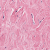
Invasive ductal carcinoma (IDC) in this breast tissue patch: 0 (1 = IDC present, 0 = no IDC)